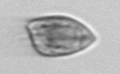
Label: Prorocentrum_dentatum